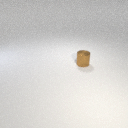
small brown metal cylinder